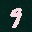
Label: 9